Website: home-depot
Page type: address-validator
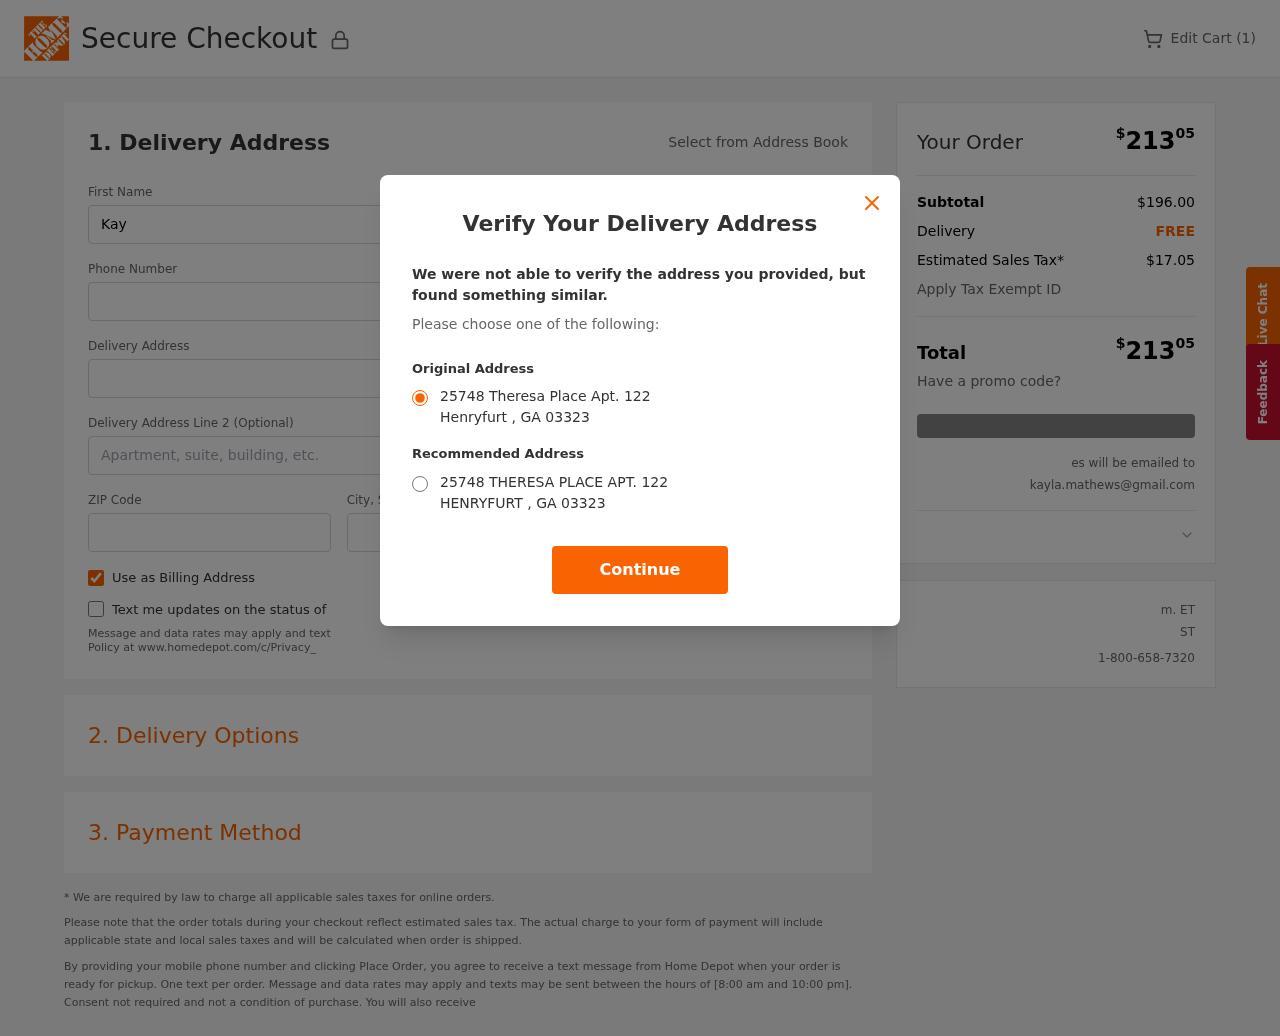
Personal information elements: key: PII_CITY
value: Henryfurt
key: PII_EMAIL
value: kayla.mathews@gmail.com
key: PII_POSTCODE
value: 03323
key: PII_STATE_ABBR
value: GA
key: PII_STREET
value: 25748 Theresa Place Apt. 122
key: PII_FIRSTNAME
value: Kayla
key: PII_LASTNAME
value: Mathews
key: PII_PHONE
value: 4715968429
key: PII_CITY_STATE
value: Henryfurt, GA
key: PII_STREET_ALT
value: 25748 THERESA PLACE APT. 122
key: PII_CITY_ALT
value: HENRYFURT
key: PII_POSTCODE_FULL
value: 03323
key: PII_POSTCODE_NUMERIC
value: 3323
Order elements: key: ORDER_NUM_ITEMS
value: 1
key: ORDER_TOTAL
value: $21305
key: ORDER_SUBTOTAL
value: $196.00
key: ORDER_SHIPPING_COST
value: FREE
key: ORDER_TAX
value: $17.05